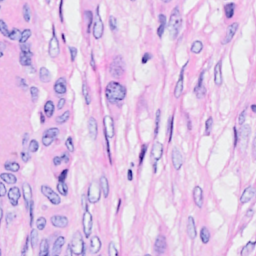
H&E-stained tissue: Breast